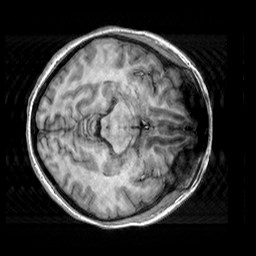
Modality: T1w
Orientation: axial
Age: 20
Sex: female
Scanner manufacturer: siemens
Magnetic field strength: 3 T
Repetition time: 2.3 s
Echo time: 0.00303 s